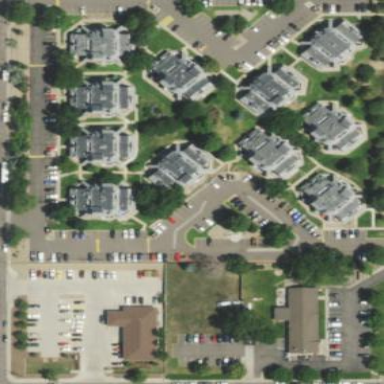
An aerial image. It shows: Condominium in residential area.